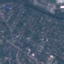
Label: Residential